Question: I've found and tried many solutions on the internet which should allow me to disable the of my WPF ListBox but none of them seemed to work for me. This screenshot shows the hover effect I'd like to hide or get rid of:

This is (a simplified version) of the XAML code I currently have:
'''
<ListBox ItemsSource="{Binding Logs}" Grid.Column="1" Width="800" Height="100" >
<ListBox.ItemContainerStyle>
<Style TargetType="ListBoxItem">
<Style.Triggers>
<Trigger Property="Control.IsMouseOver" Value="True">
<Setter Property="Control.Background" Value="Transparent" />
</Trigger>
</Style.Triggers>
</Style>
</ListBox.ItemContainerStyle>
</ListBox>
'''
However, it doesn't seem to work for me for a reason or another. Could my parent ListBox (the one in the background) or another control override it's child's style by any chance? (I already tried to override the parents style as well)
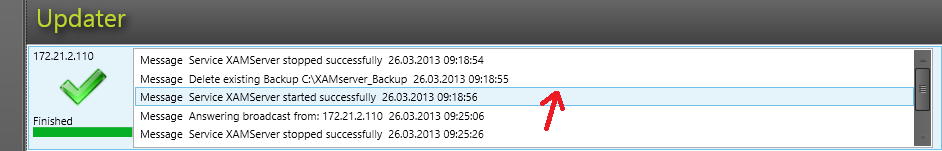
Answer: Modify the default style of a ListBoxItem
'''
<Style TargetType="{x:Type ListBoxItem}">
<Setter Property="Background" Value="Transparent"/>
<Setter Property="HorizontalContentAlignment" Value="{Binding HorizontalContentAlignment, RelativeSource={RelativeSource AncestorType={x:Type ItemsControl}}}"/>
<Setter Property="VerticalContentAlignment" Value="{Binding VerticalContentAlignment, RelativeSource={RelativeSource AncestorType={x:Type ItemsControl}}}"/>
<Setter Property="Padding" Value="2,0,0,0"/>
<Setter Property="Template">
<Setter.Value>
<ControlTemplate TargetType="{x:Type ListBoxItem}">
<Border x:Name="Bd" BorderBrush="{TemplateBinding BorderBrush}" BorderThickness="{TemplateBinding BorderThickness}" Background="{TemplateBinding Background}" Padding="{TemplateBinding Padding}" SnapsToDevicePixels="true">
<ContentPresenter HorizontalAlignment="{TemplateBinding HorizontalContentAlignment}" SnapsToDevicePixels="{TemplateBinding SnapsToDevicePixels}" VerticalAlignment="{TemplateBinding VerticalContentAlignment}"/>
</Border>
<ControlTemplate.Triggers>
<Trigger Property="IsSelected" Value="true">
<Setter Property="Background" TargetName="Bd" Value="{DynamicResource {x:Static SystemColors.HighlightBrushKey}}"/>
<Setter Property="Foreground" Value="{DynamicResource {x:Static SystemColors.HighlightTextBrushKey}}"/>
</Trigger>
<MultiTrigger>
<MultiTrigger.Conditions>
<Condition Property="IsSelected" Value="true"/>
<Condition Property="Selector.IsSelectionActive" Value="false"/>
</MultiTrigger.Conditions>
<Setter Property="Background" TargetName="Bd" Value="{DynamicResource {x:Static SystemColors.InactiveSelectionHighlightBrushKey}}"/>
<Setter Property="Foreground" Value="{DynamicResource {x:Static SystemColors.InactiveSelectionHighlightTextBrushKey}}"/>
</MultiTrigger>
<Trigger Property="IsEnabled" Value="false">
<Setter Property="Foreground" Value="{DynamicResource {x:Static SystemColors.GrayTextBrushKey}}"/>
</Trigger>
</ControlTemplate.Triggers>
</ControlTemplate>
</Setter.Value>
</Setter>
</Style>
'''
Just add a trigger
'''
<Trigger Property="IsMouseOver" Value="True">
<Setter Property="Background" Value="Transparent"/>
</Trigger>
'''